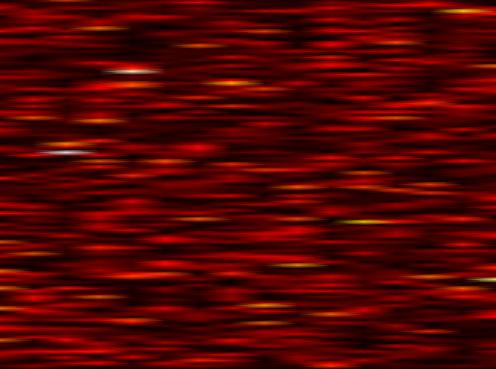
Label: OFDM